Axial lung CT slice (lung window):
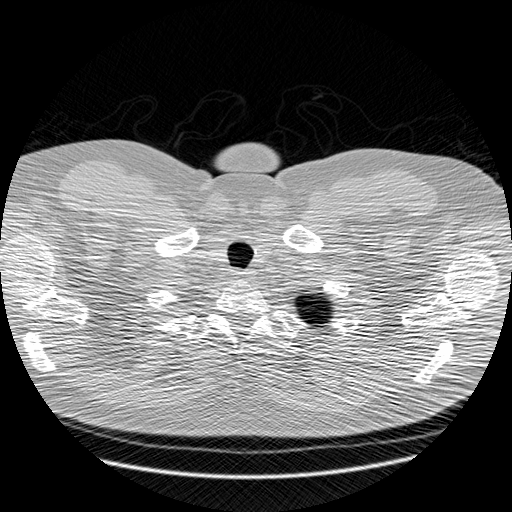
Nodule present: no